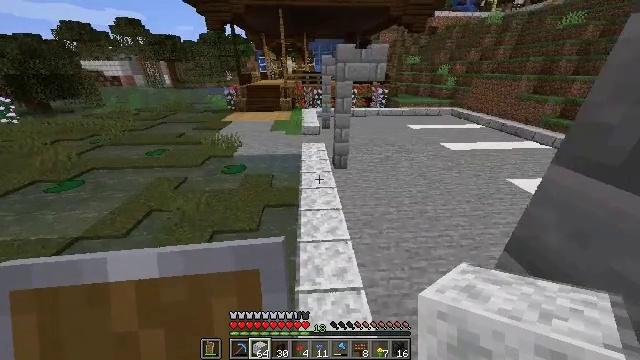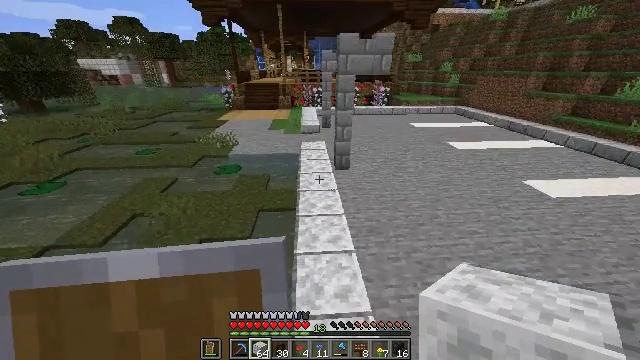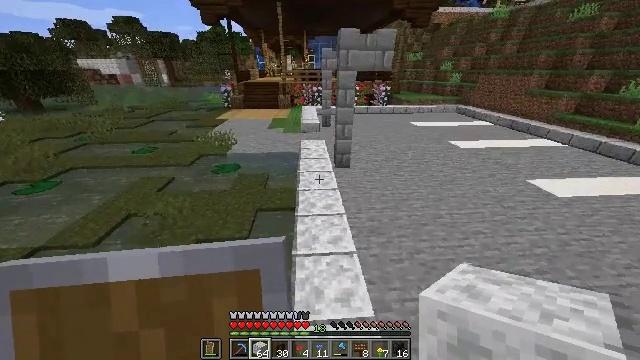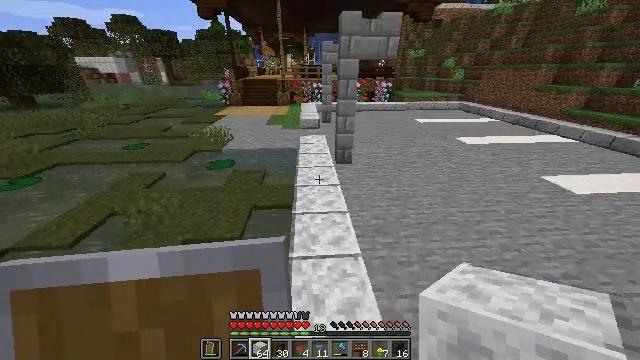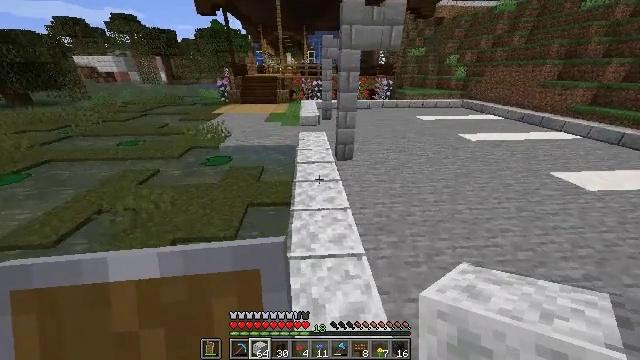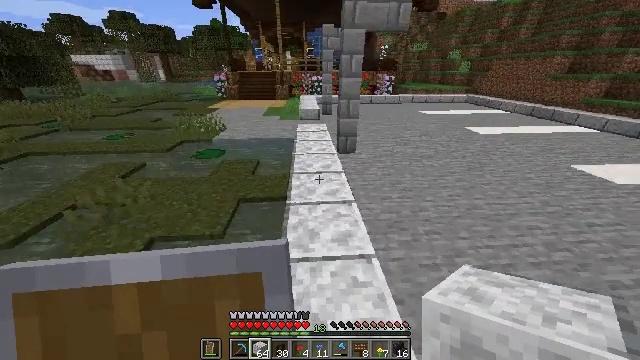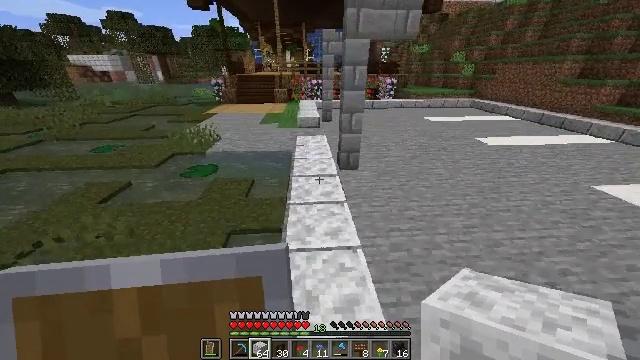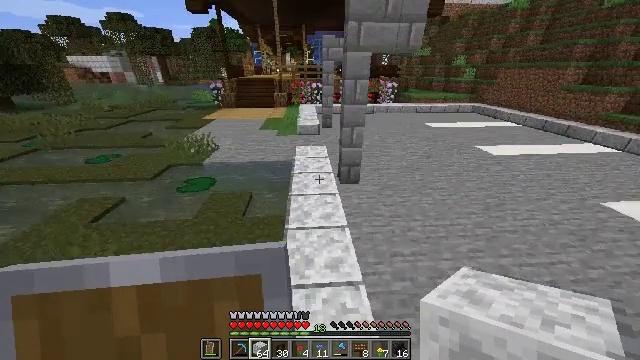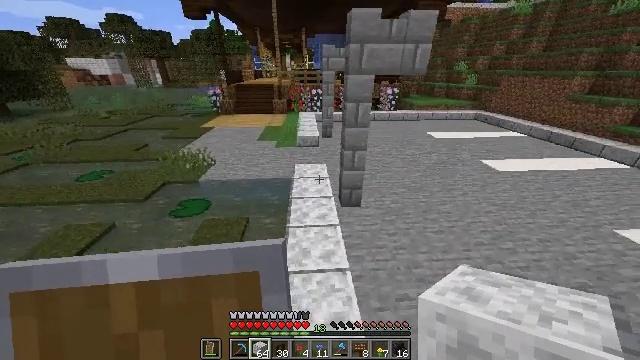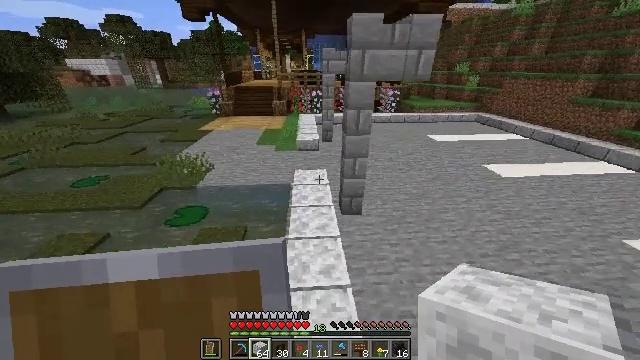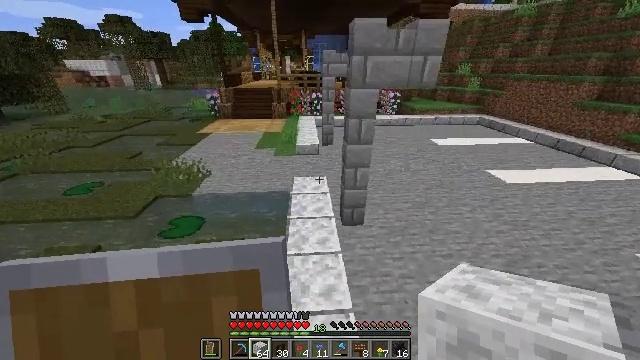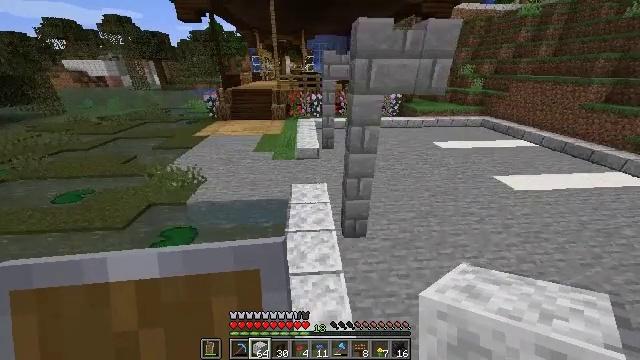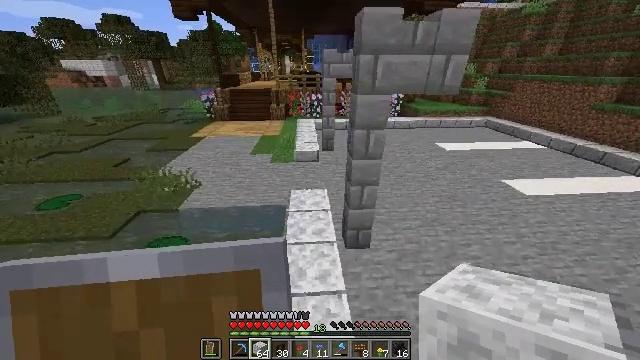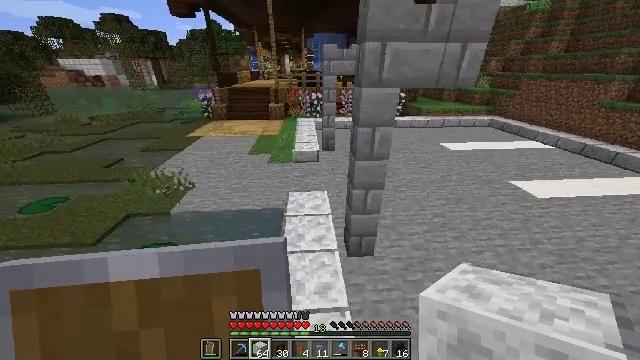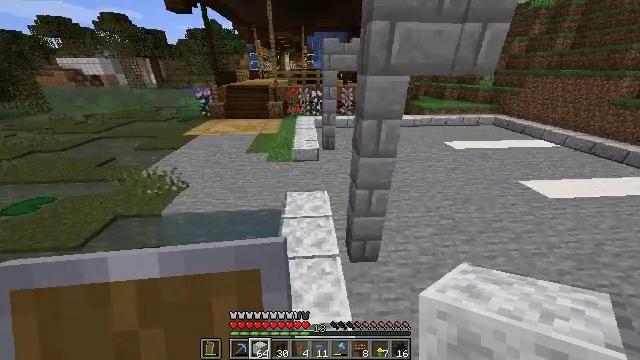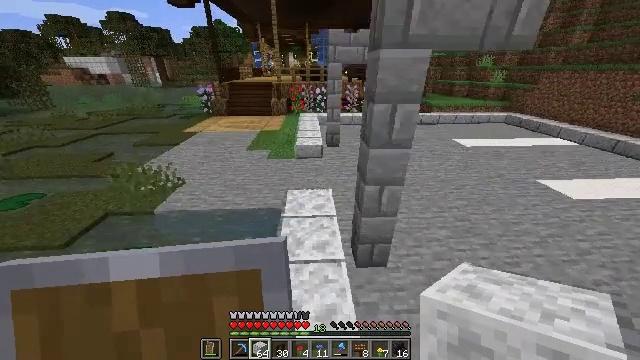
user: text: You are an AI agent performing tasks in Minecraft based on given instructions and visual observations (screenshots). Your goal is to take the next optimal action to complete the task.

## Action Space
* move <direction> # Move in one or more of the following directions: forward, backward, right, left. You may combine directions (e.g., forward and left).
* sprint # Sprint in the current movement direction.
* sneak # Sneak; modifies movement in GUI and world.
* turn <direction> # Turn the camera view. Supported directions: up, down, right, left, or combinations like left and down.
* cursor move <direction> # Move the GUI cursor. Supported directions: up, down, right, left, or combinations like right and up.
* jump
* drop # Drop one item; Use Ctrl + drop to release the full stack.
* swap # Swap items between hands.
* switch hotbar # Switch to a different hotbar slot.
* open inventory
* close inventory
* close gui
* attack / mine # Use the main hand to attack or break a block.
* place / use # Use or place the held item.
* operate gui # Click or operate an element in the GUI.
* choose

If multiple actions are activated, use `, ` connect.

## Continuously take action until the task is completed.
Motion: motion action
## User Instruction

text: Make polished diorite stairs with polished diorite blocks.
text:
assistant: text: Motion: move forward, jump
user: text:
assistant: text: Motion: move forward, jump
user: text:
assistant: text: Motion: move forward, jump
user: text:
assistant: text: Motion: move forward, jump
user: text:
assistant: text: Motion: move forward, jump
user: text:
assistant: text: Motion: move forward, jump
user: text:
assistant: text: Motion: move forward, jump
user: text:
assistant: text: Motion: move forward, jump
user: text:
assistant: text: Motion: move forward, jump
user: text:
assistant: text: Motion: move forward, jump
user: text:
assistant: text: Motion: move forward, jump
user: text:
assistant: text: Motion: move forward, jump
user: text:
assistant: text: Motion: move forward, jump
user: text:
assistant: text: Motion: move forward, jump
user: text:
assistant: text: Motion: move forward, turn left, jump
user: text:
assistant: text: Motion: move forward and move left, turn left, jump
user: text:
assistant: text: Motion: move forward and move left, jump
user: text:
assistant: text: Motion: move forward and move left, jump
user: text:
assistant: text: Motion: move forward, jump
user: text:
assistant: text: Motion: move forward, jump
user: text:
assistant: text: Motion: move forward, jump
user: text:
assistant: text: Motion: move forward, jump
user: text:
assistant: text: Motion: move forward, jump
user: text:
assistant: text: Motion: move forward, jump
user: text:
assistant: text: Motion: move forward, jump
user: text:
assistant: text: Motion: move forward, jump
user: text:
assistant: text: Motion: move forward, jump
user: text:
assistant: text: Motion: move forward, jump
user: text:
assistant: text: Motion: move forward
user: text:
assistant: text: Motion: move forward